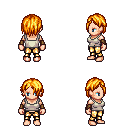
a pixel art fantasy rpg character, female body template, human, light skin, white pirate shirt, gold greaves, light blonde bangs hairstyle, leather bracers, four views (front, back, left, right), 2x2 character sprite sheet, small pixel art, hard edges, no anti-aliasing